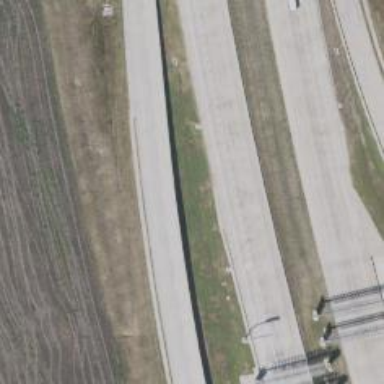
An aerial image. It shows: Secondary road with frontage road.